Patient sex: M
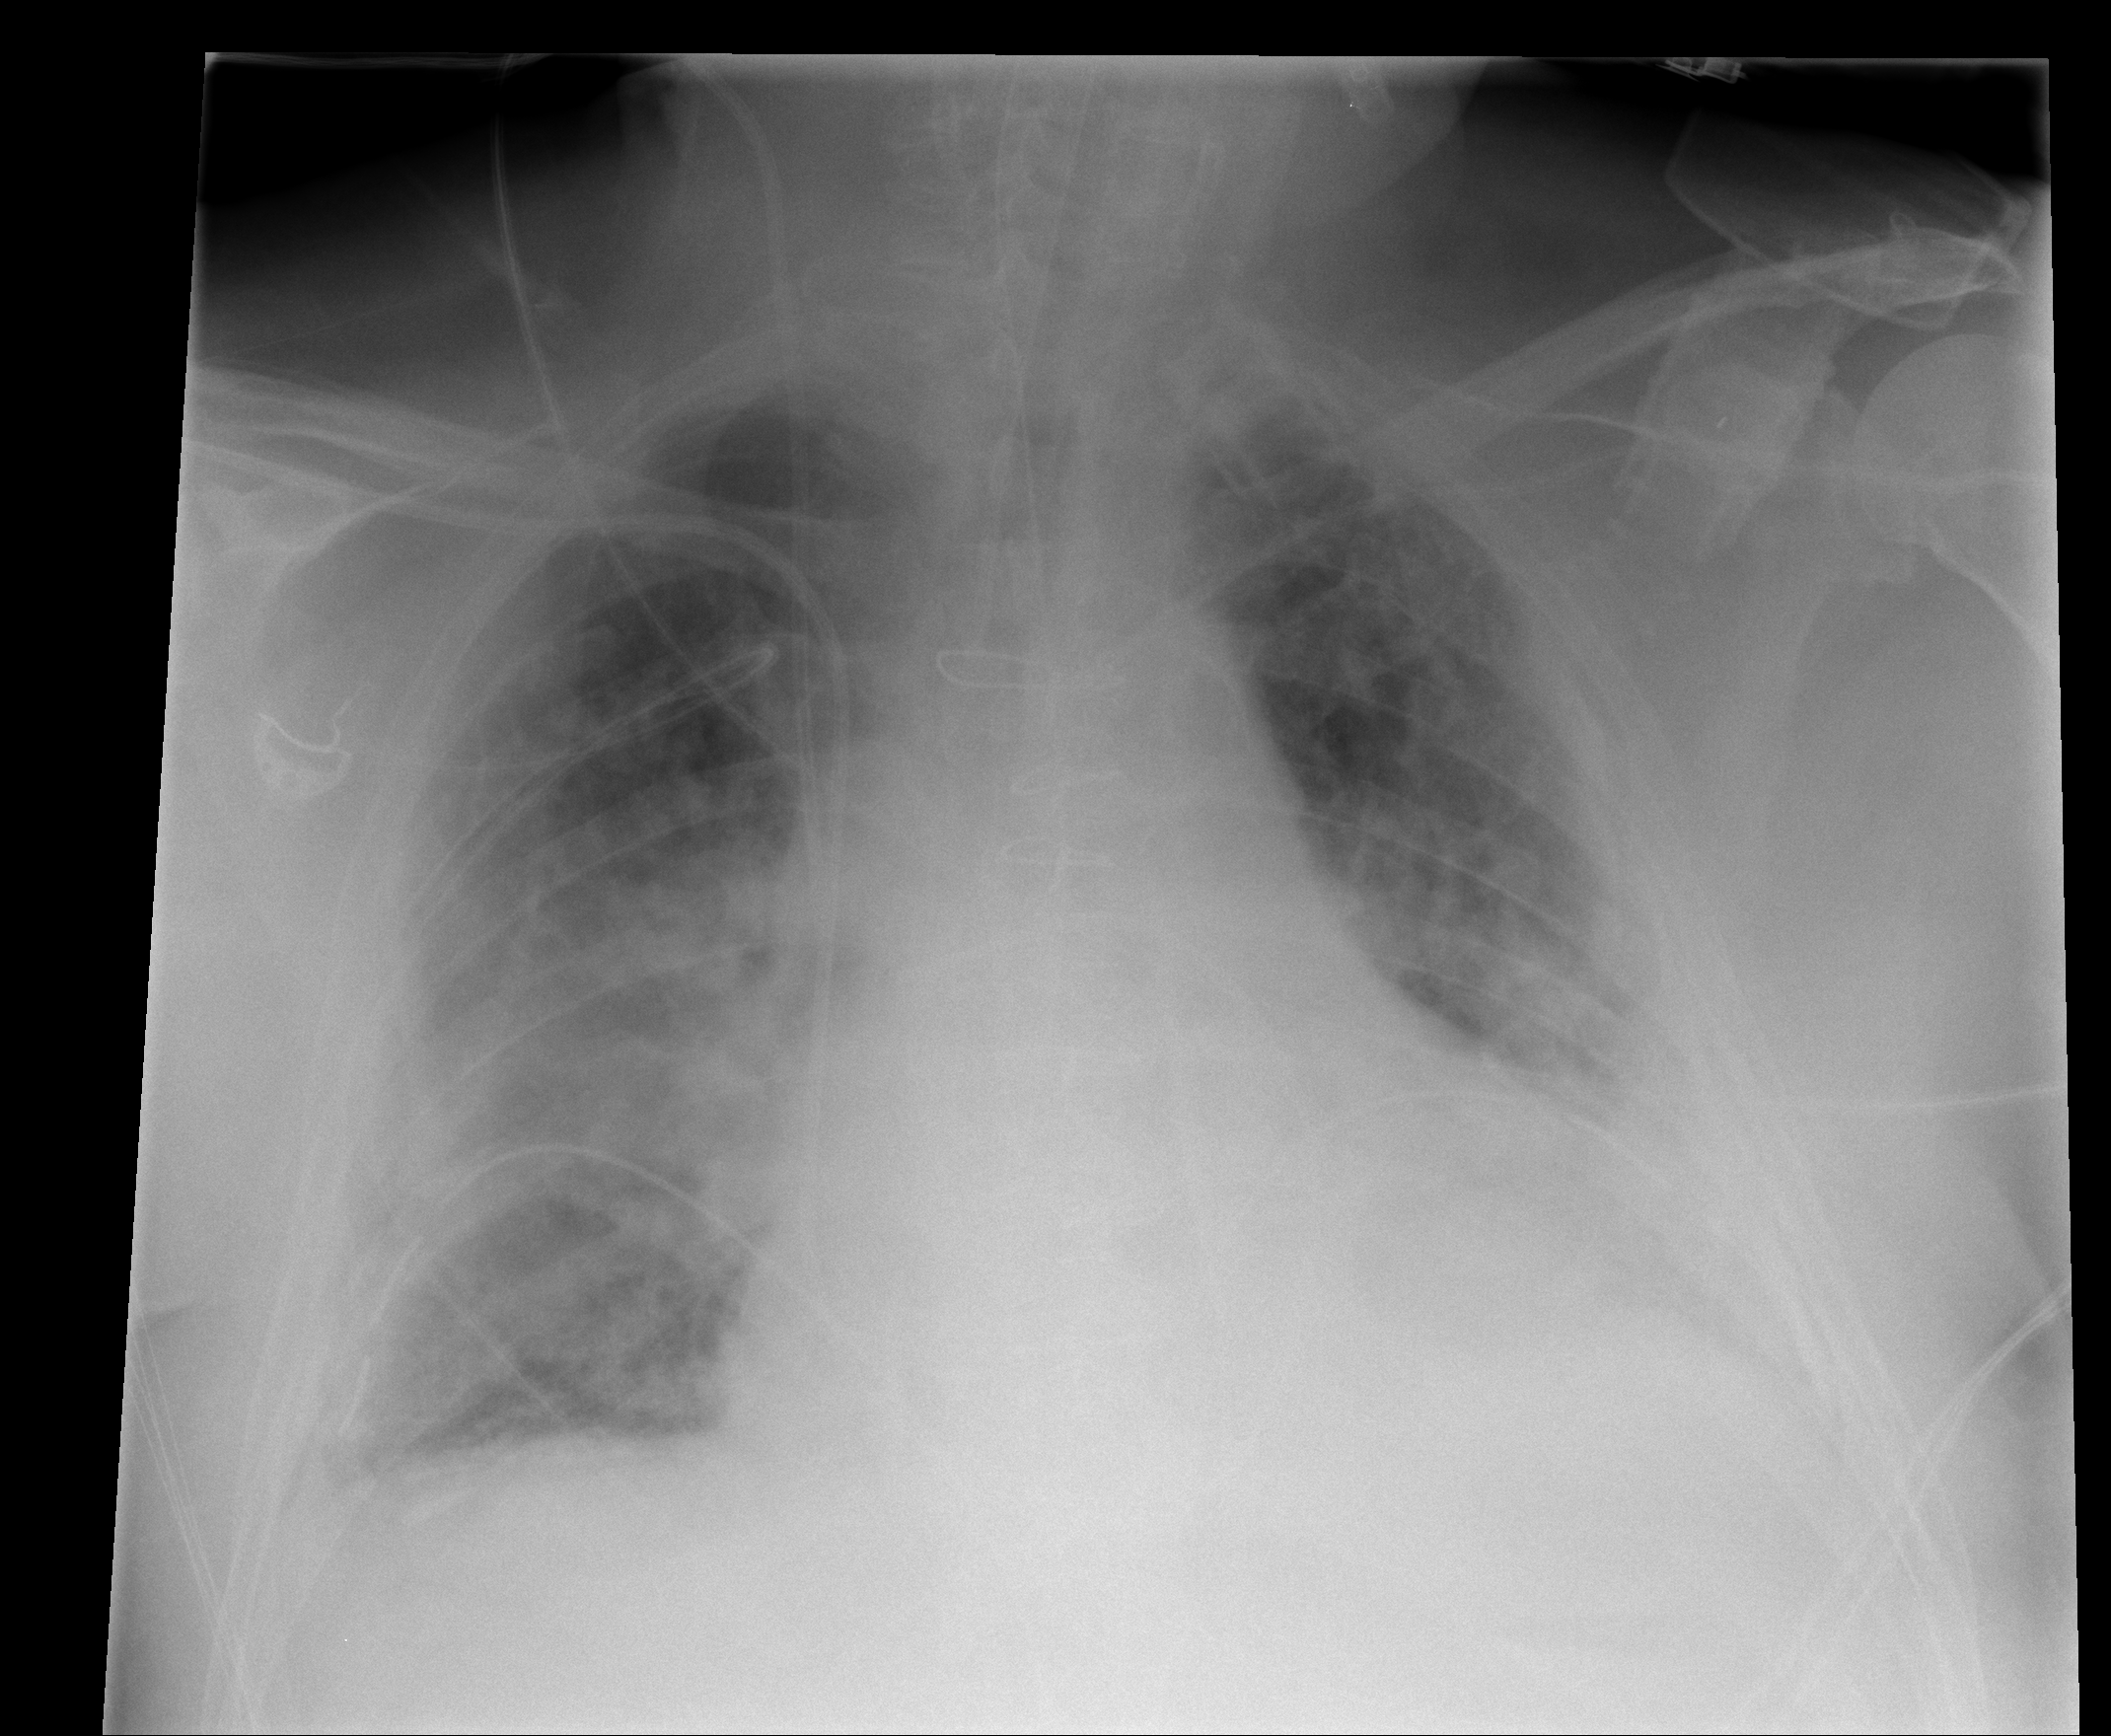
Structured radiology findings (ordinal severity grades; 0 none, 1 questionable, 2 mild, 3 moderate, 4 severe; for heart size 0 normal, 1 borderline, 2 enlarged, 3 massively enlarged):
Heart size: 2
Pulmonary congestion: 2
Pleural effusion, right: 2
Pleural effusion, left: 2
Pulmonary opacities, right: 2
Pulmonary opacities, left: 2
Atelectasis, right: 2
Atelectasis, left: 2